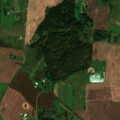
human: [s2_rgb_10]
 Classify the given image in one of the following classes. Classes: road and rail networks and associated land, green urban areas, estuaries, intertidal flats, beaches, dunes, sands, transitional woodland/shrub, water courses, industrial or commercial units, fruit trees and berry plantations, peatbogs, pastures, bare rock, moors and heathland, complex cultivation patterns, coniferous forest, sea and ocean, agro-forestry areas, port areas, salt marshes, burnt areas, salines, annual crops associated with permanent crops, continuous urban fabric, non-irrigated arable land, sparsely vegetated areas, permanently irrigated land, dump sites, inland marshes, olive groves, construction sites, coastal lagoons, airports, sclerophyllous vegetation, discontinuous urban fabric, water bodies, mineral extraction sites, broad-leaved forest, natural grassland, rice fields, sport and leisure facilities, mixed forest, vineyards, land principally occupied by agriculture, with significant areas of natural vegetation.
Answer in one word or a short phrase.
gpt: non-irrigated arable land, complex cultivation patterns, transitional woodland/shrub